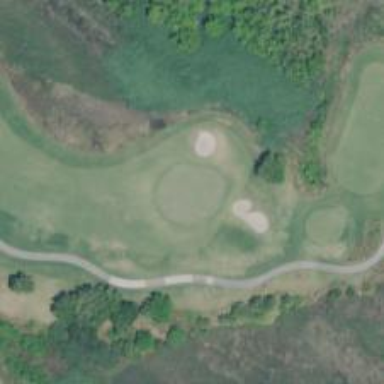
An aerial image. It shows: Golf hole.